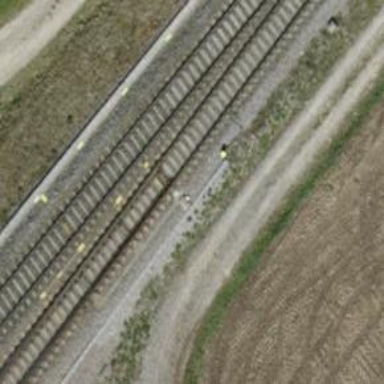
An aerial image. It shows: Single-track railway with electrified contact lines.